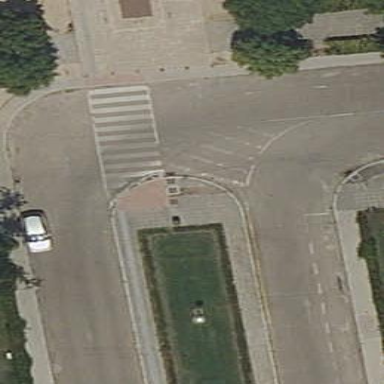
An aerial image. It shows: Kerb serving as barrier.